Question: I'm trying to find a suitable inheritance configuration for the following problem:
My base class is an Agent Class which has 3 abstract methods:
'''
class Agent():
__metaclass__ = abc.ABCMeta
def __init__(self):
@abc.abstractmethod
def bidding_curve(self):
@abc.abstractmethod
def evaluate_bidding_curve(self):
@abc.abstractmethod
def action(self):
'''
An agent can either be simulated using an executable (dymo) or using an FMU (a zip file of C-source code). So I created 2 different types of Agents that inherit from the base Agent and implement their way of communicating with the simulation. Here is the implementation of the dymo simulation environment but the same goes for the FMU.
'''
class DymoAgent(Agent):
def __init__(self, power, dymo):
"""
Agent based on the dymosim simulation environment.
@param dymo: The dymo that needs to be run
"""
super(DymoAgent, self).__init__()
self.dymo = dymo
def bidding_curve(self):
pass
def evaluate_bidding_curve(self, priority):
pass
def action(self, priority):
self.dymo.action()
'''
The DymoAgent and the FMUAgent determine how my Agent will interact with the simulation environment.
Next I need an implementation of the Agent to determine how the Agent will interact with an application. However, I want this interaction to be independent of the simulation environment. E.g. I want to create an agent that can communicate with a Heater application and implements the logic to do so.
'''
class Heater(WhatAgentShouldIUseHere):
pass
'''
I want this Heater class to implement the abstract methods from the Agent base-class and the implementation of a Dymo- or FMUAgent so it knows how to interact with the simulation. But I don't want to write 2 Heater classes with the same logic (and thus basically the same code) inheriting from the different simulation Agents. I summarized the question in this image:

Is there a way to use inheritance to prevent this?
/Arnout
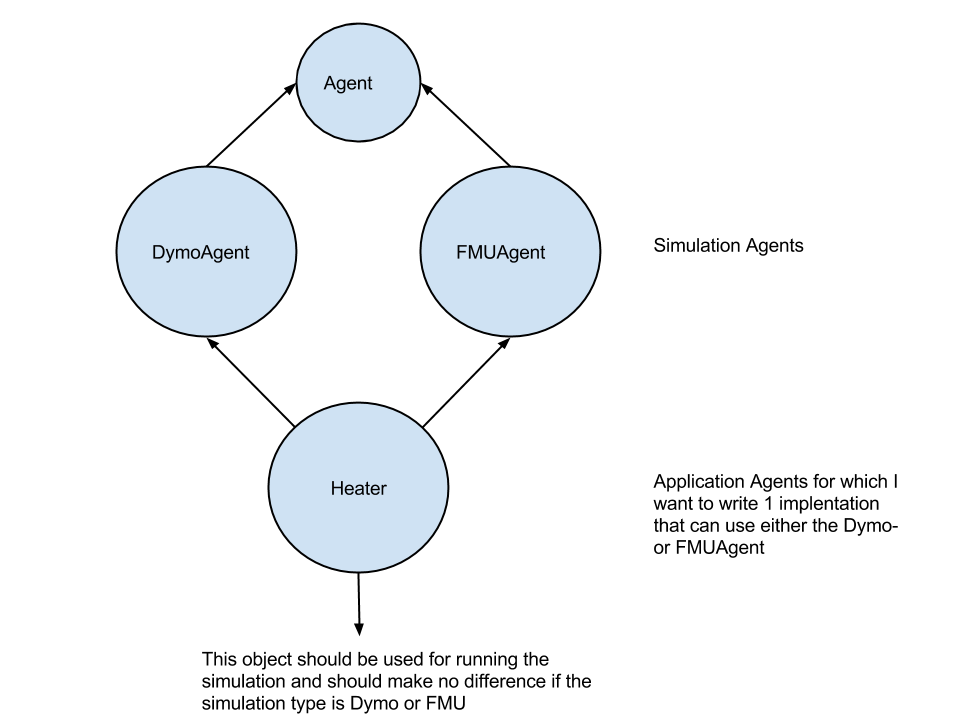
Answer: Make 'Heater' a simple object which accepts an agent in its constructor:
'''
class Heater(object):
def __init__(self, agent):
self.agent = agent
# define other methods for interaction with Heater application
# in which you can access agent methods like self.agent.a_method(...)
'''